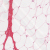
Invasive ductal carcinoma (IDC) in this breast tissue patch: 0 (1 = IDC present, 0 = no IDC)